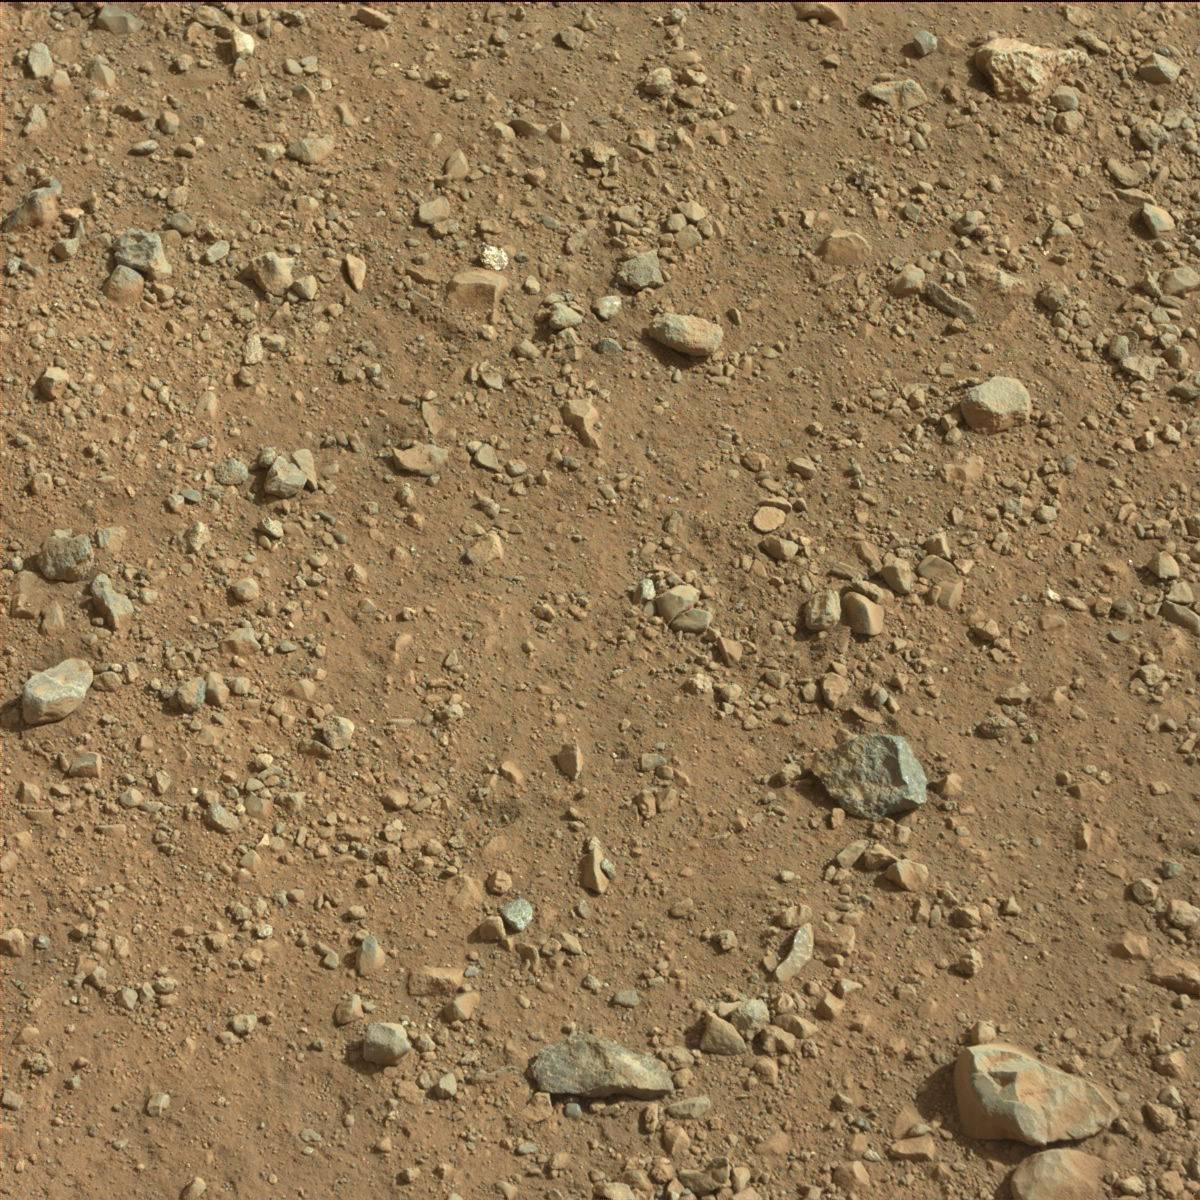
Terrain classes present: Bedrock, Rock, Sand / Soil